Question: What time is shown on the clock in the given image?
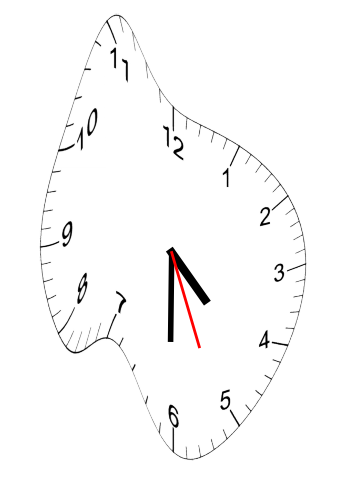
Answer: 04:30:26